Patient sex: M
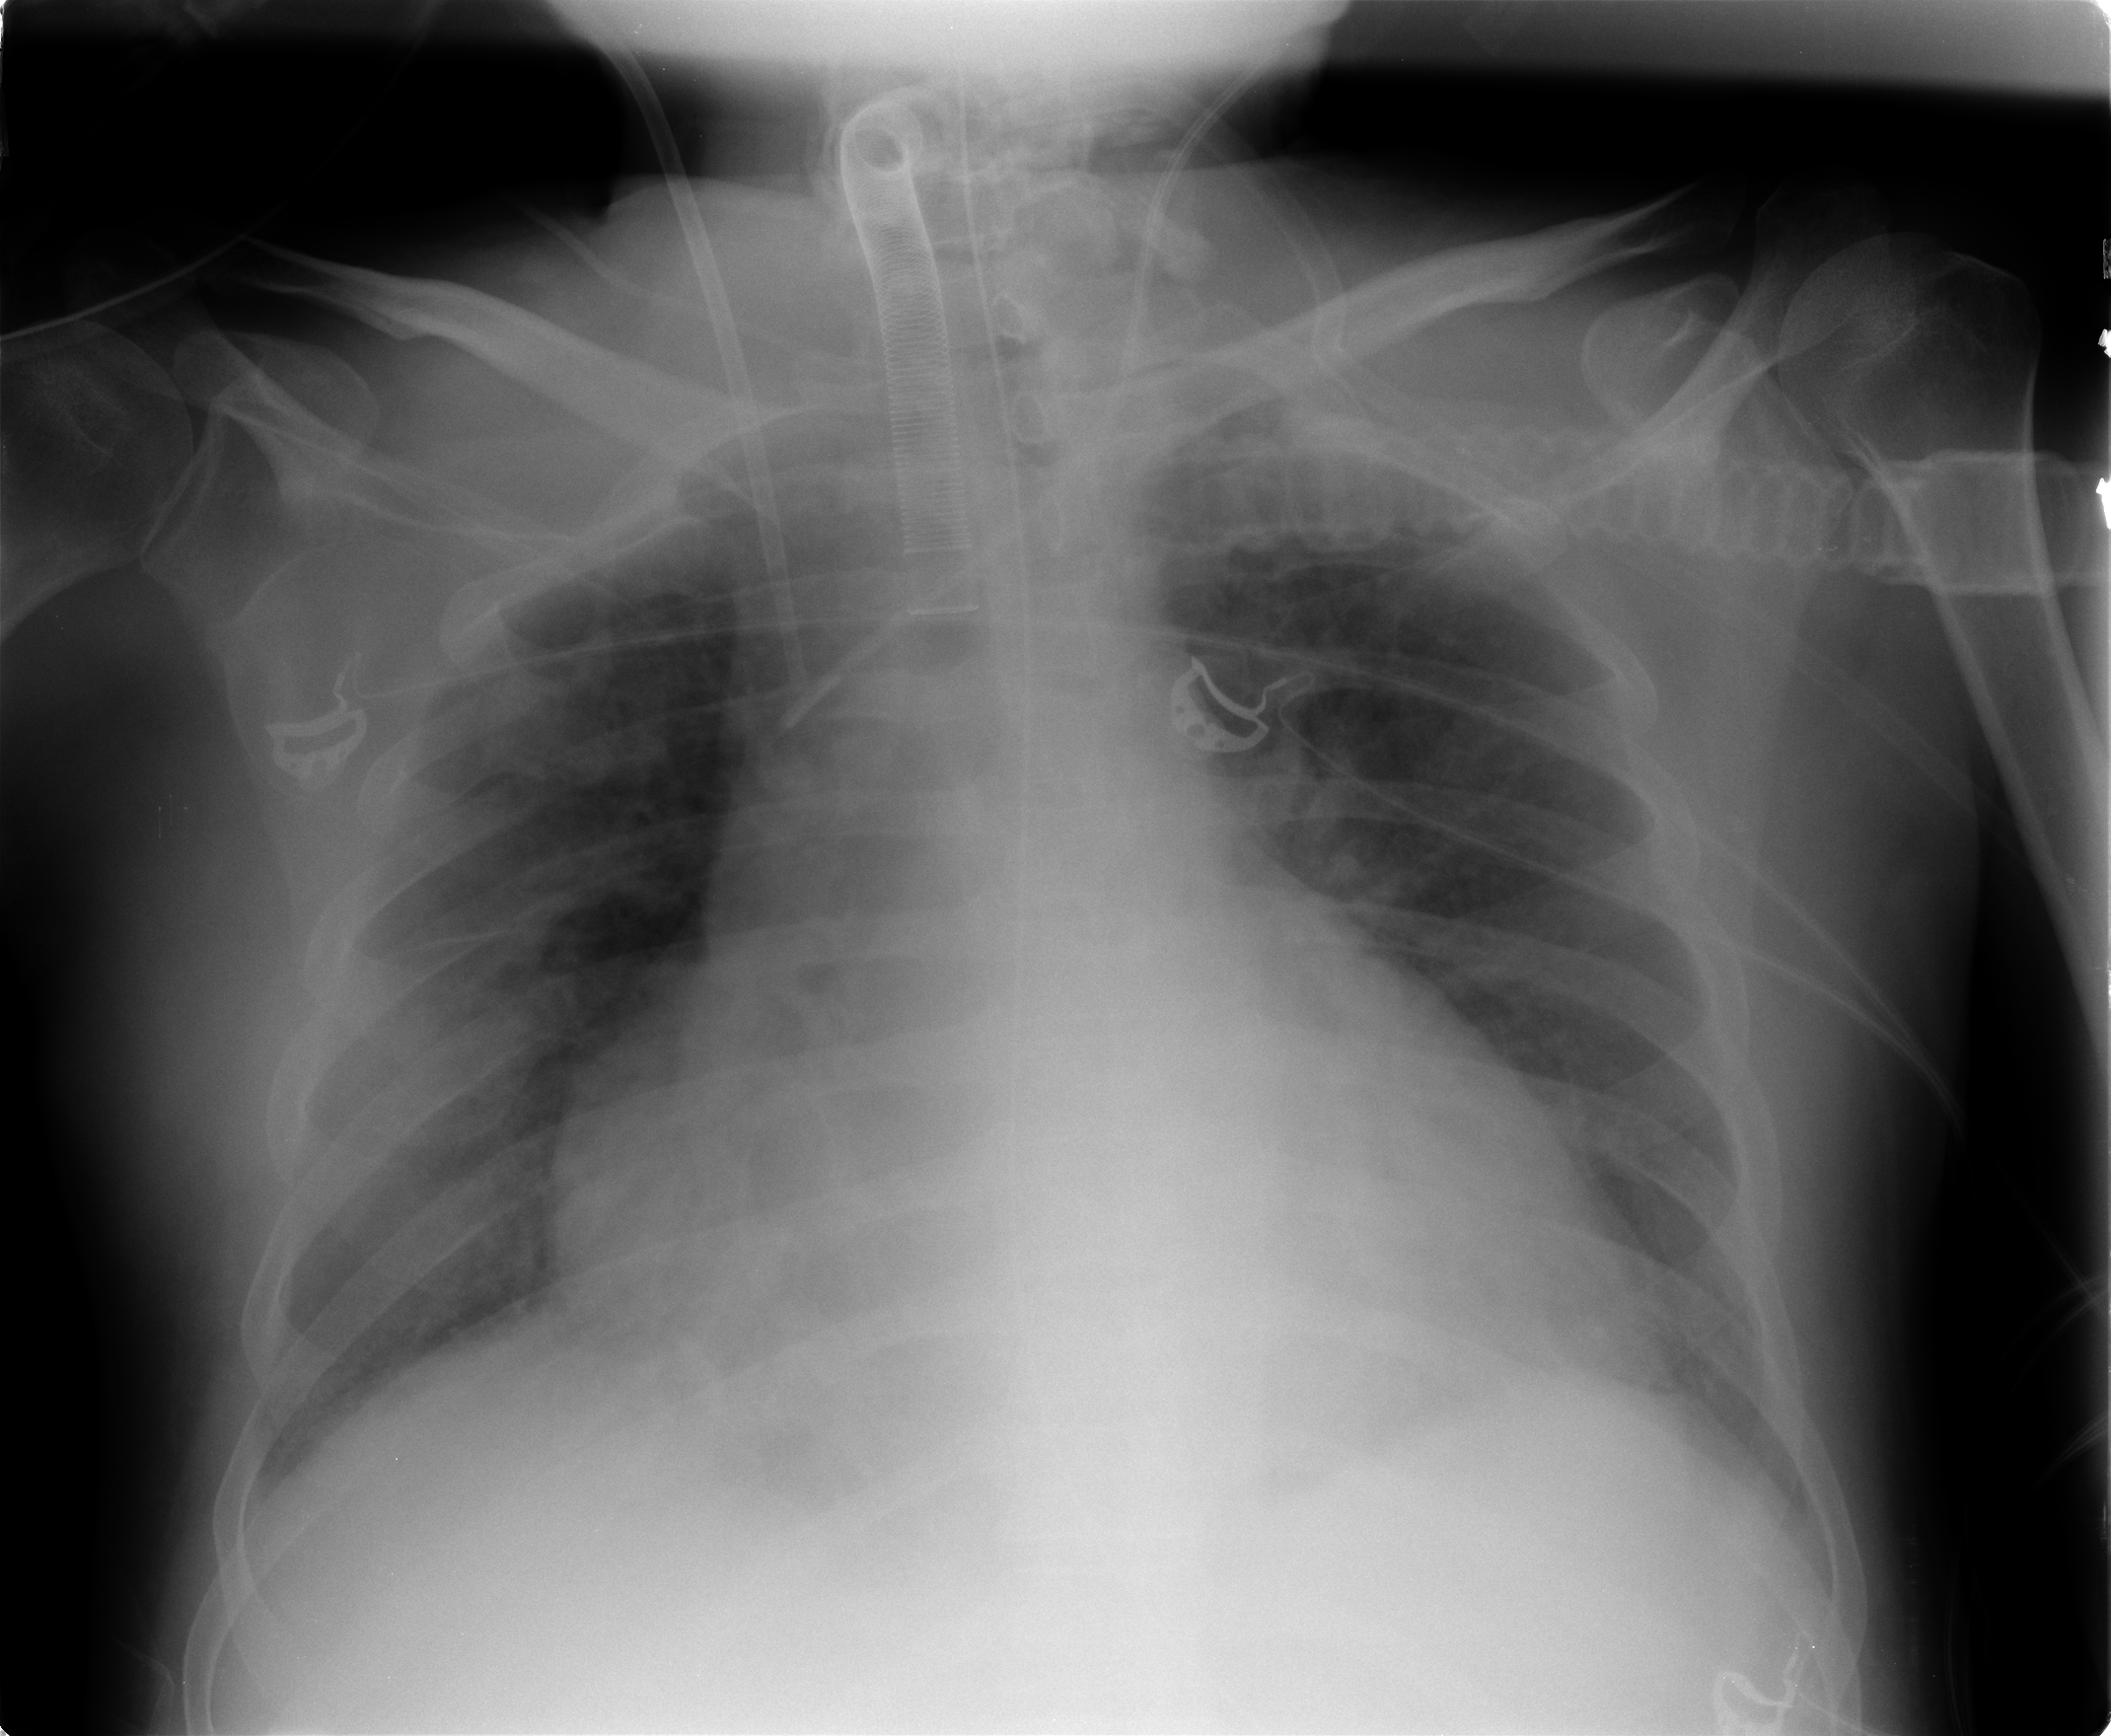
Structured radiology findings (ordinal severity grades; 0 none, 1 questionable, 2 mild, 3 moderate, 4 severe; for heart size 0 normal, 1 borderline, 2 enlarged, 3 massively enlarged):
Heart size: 3
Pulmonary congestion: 2
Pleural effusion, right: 1
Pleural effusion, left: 1
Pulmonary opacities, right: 2
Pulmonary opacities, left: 2
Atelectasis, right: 2
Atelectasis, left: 2